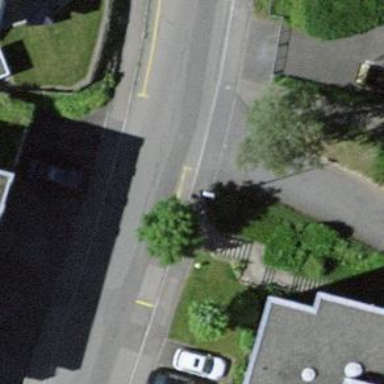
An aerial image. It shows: Kerb barrier.